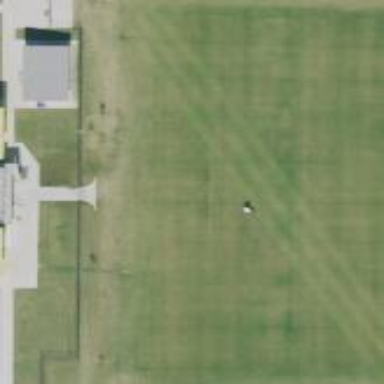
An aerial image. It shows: Rugby union pitch with grass surface.